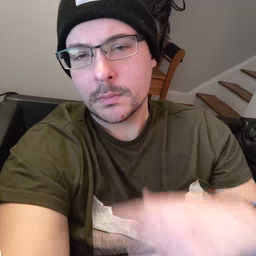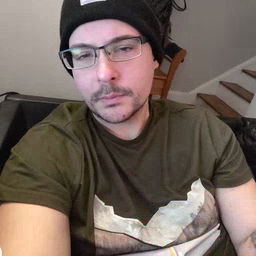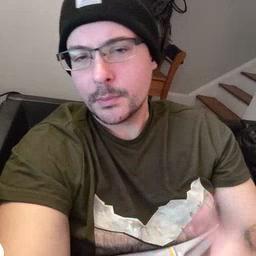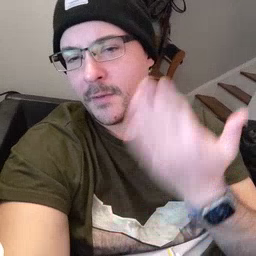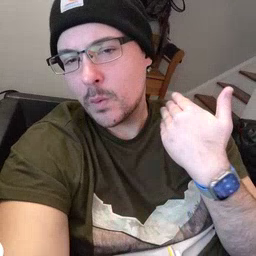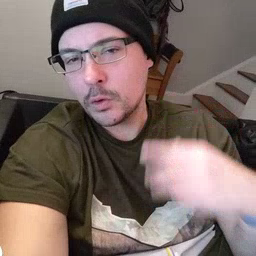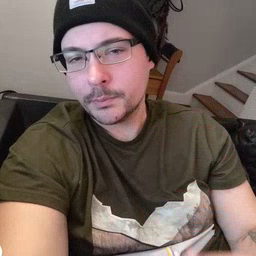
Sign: before